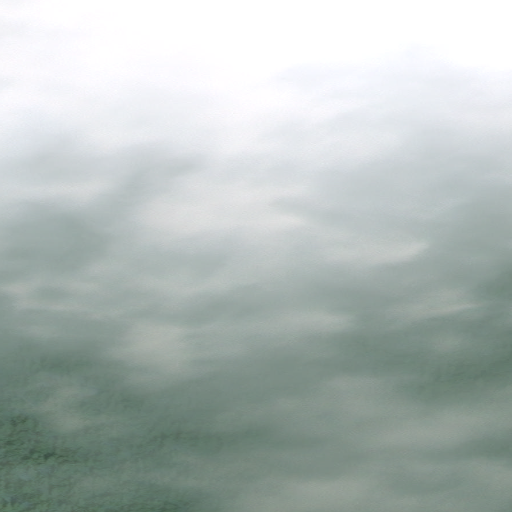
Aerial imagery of mountain in Alaska named Bakatigikh Mountain containing only unknown